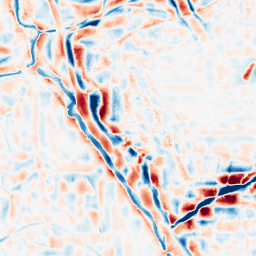
Category: wavelet
Decomposition family: wavelet_reverse_biorthogonal
Decomposition parameters: wavelet: rbio5.5
level: 4
Upsampling method: bspline
Upsampling parameters: scale: 4
Upsampling scale: 4